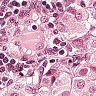
Metastatic tissue present: yes